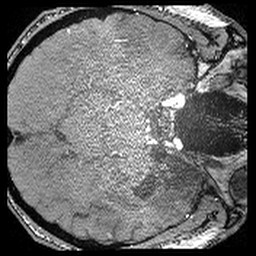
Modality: angio
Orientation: axial
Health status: ill
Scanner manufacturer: siemens
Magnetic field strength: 3 T
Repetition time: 0.022 s
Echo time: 0.00359 s